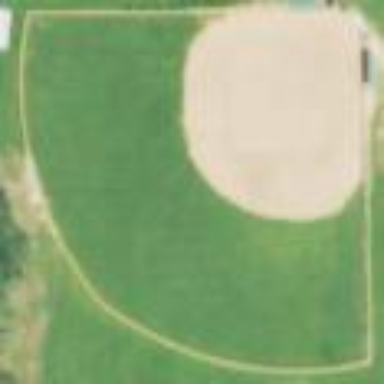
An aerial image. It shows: Baseball pitch for leisure land.